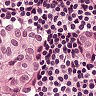
Metastatic tissue present: yes